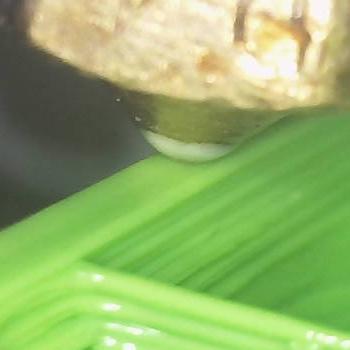
Flow rate: 178%